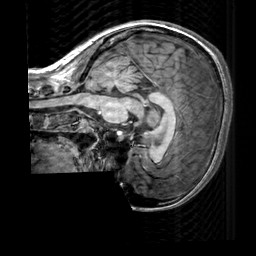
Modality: T1w
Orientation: sagittal
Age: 24
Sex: female
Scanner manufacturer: siemens
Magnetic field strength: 3 T
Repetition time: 2.3 s
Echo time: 0.00303 s